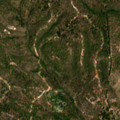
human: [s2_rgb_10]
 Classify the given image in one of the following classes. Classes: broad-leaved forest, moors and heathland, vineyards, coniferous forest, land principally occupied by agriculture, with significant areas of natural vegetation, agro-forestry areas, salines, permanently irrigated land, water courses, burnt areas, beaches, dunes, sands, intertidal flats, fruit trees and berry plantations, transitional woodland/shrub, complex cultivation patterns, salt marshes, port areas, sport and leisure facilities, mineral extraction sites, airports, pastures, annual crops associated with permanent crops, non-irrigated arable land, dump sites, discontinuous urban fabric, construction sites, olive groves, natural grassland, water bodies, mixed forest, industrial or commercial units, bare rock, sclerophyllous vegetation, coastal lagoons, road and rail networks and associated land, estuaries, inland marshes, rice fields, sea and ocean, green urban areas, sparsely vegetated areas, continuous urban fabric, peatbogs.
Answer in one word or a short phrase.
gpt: continuous urban fabric